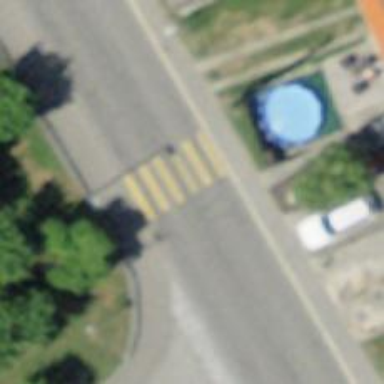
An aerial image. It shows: Zebra crossing on the road.